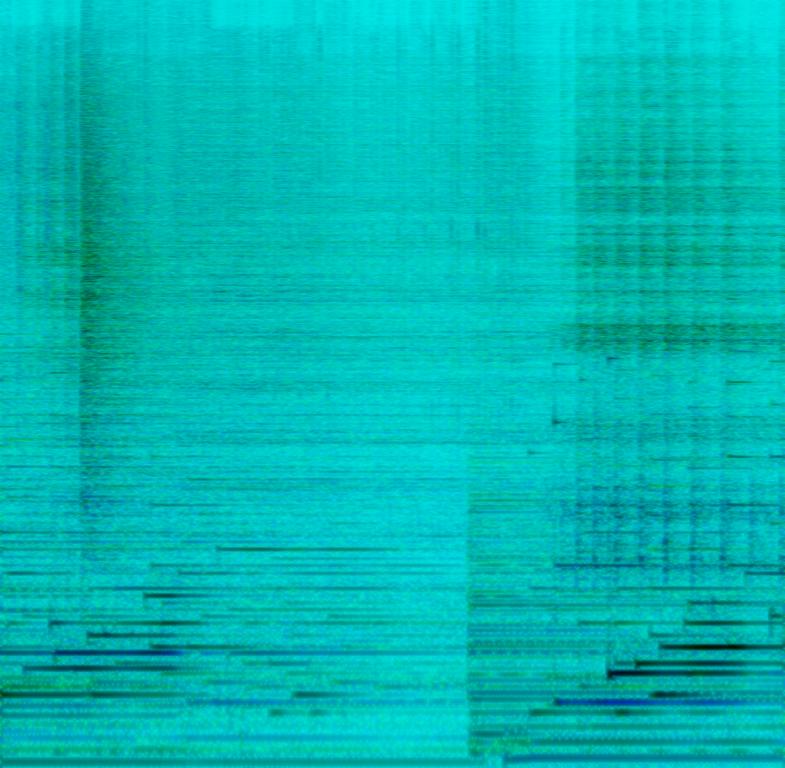
This is an instrumental latin music piece. There is a keyboard playing a few notes. The acoustic drums start playing initially by hitting a small cymbal repeatedly and then performing drum rolls on the snare drum. The drum rolls sound very much alike to the style of a marching band. Parts of this recording can be sampled for use in beat-making.